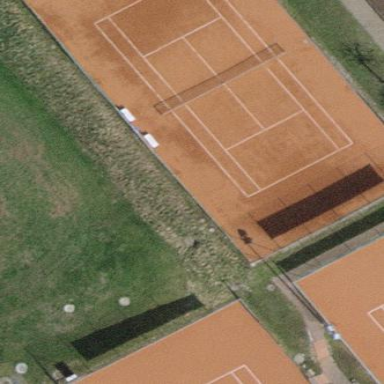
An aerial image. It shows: Tennis court with sandy surface located in pitch designated for leisure land.